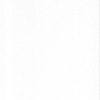
Label: dusty